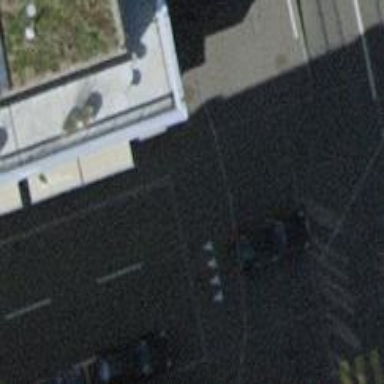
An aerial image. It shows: Unmarked crossing with traffic calming table on the road.